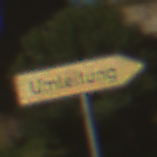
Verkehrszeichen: UmleitungswegweiserRechtsweisend
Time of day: MorningAfternoon
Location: Outdoor (Suburban)
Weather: Clear
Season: NotSpecified
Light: Natural